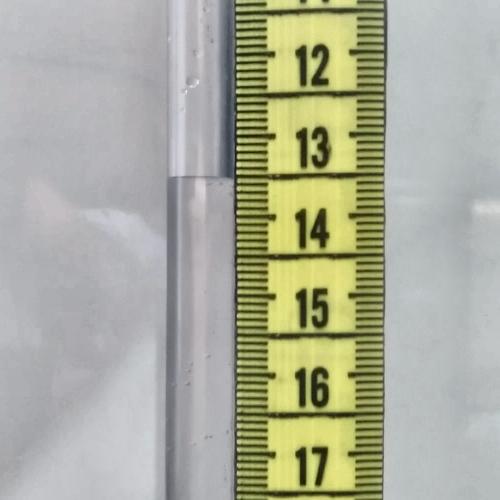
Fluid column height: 13.5 cm